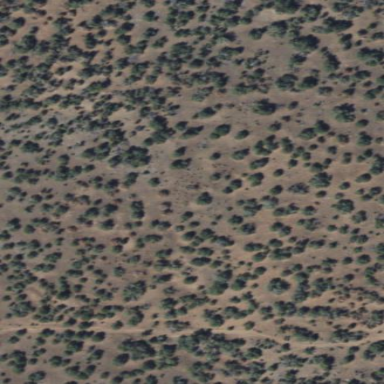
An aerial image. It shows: Area covered in scrub vegetation.